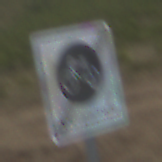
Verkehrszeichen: EndeFahrradstrasse
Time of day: Midday
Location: Outdoor (Nature)
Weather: PartlyCloudy
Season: NotSpecified
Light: Natural